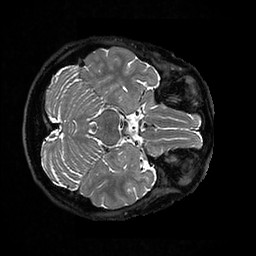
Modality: T2w
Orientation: axial
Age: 42
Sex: female
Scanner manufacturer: ge
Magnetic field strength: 3 T
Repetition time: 3.202 s
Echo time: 0.06575 s